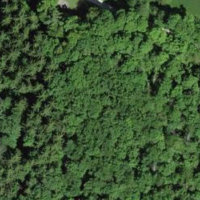
EUNIS habitat code: 41
Species observed at this site:
Fagus sylvatica